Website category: movie
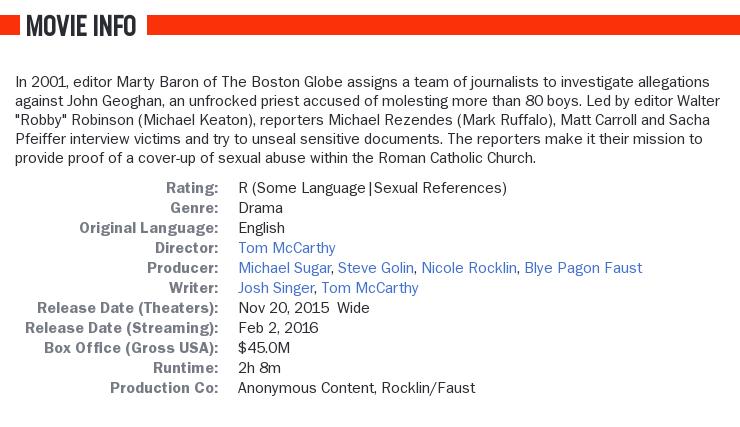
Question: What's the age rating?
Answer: R (Some Language|Sexual References)

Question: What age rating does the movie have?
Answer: R (Some Language|Sexual References)

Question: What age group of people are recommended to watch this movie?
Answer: R (Some Language|Sexual References)

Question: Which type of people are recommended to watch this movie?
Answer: R (Some Language|Sexual References)

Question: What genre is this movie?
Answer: drama

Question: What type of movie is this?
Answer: drama

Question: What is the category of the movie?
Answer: drama

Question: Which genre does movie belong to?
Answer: drama

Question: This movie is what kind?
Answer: drama

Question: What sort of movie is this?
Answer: drama

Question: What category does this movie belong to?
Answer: drama

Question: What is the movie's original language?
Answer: English

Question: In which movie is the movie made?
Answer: English

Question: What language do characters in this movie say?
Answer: English

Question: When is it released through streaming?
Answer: Feb 2, 2016

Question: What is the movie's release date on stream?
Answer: Feb 2, 2016

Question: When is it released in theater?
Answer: Nov 20, 2015 wide

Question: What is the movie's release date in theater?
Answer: Nov 20, 2015 wide

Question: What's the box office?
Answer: $45.0M

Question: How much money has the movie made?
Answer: $45.0M

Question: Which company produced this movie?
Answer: Anonymous Content, Rocklin/Faust

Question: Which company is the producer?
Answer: Anonymous Content, Rocklin/Faust

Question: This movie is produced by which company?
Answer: Anonymous Content, Rocklin/Faust

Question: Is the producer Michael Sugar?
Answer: yes

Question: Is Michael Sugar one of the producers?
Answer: yes

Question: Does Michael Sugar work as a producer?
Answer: yes

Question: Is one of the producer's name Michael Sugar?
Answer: yes

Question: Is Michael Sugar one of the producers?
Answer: yes

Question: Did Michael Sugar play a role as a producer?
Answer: yes

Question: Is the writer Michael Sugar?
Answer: no

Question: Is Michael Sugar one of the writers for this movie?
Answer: no

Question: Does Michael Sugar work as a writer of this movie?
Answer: no

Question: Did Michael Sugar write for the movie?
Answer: no

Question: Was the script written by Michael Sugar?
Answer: no

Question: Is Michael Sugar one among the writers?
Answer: no

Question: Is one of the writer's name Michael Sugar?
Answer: no

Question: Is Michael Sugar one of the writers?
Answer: no

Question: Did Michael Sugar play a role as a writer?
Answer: no

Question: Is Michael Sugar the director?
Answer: no

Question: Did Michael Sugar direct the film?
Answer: no

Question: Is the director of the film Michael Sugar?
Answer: no

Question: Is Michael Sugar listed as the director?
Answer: no

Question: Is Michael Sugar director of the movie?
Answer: no

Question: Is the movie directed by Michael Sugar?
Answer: no

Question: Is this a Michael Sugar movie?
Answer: no

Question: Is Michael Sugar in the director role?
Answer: no

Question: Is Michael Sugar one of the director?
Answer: no

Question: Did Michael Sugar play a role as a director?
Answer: no

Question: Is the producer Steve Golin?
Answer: yes

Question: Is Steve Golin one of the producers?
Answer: yes

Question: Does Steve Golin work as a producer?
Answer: yes

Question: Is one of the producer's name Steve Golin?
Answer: yes

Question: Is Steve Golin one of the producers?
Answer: yes

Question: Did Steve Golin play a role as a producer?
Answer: yes

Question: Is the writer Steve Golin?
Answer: no

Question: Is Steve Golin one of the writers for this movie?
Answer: no

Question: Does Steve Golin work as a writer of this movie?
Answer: no

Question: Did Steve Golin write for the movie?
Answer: no

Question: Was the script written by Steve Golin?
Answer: no

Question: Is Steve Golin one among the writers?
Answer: no

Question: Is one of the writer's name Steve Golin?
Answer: no

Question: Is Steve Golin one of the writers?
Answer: no

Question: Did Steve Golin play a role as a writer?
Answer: no

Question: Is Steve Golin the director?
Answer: no